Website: crate-barrel
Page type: newsletter-management
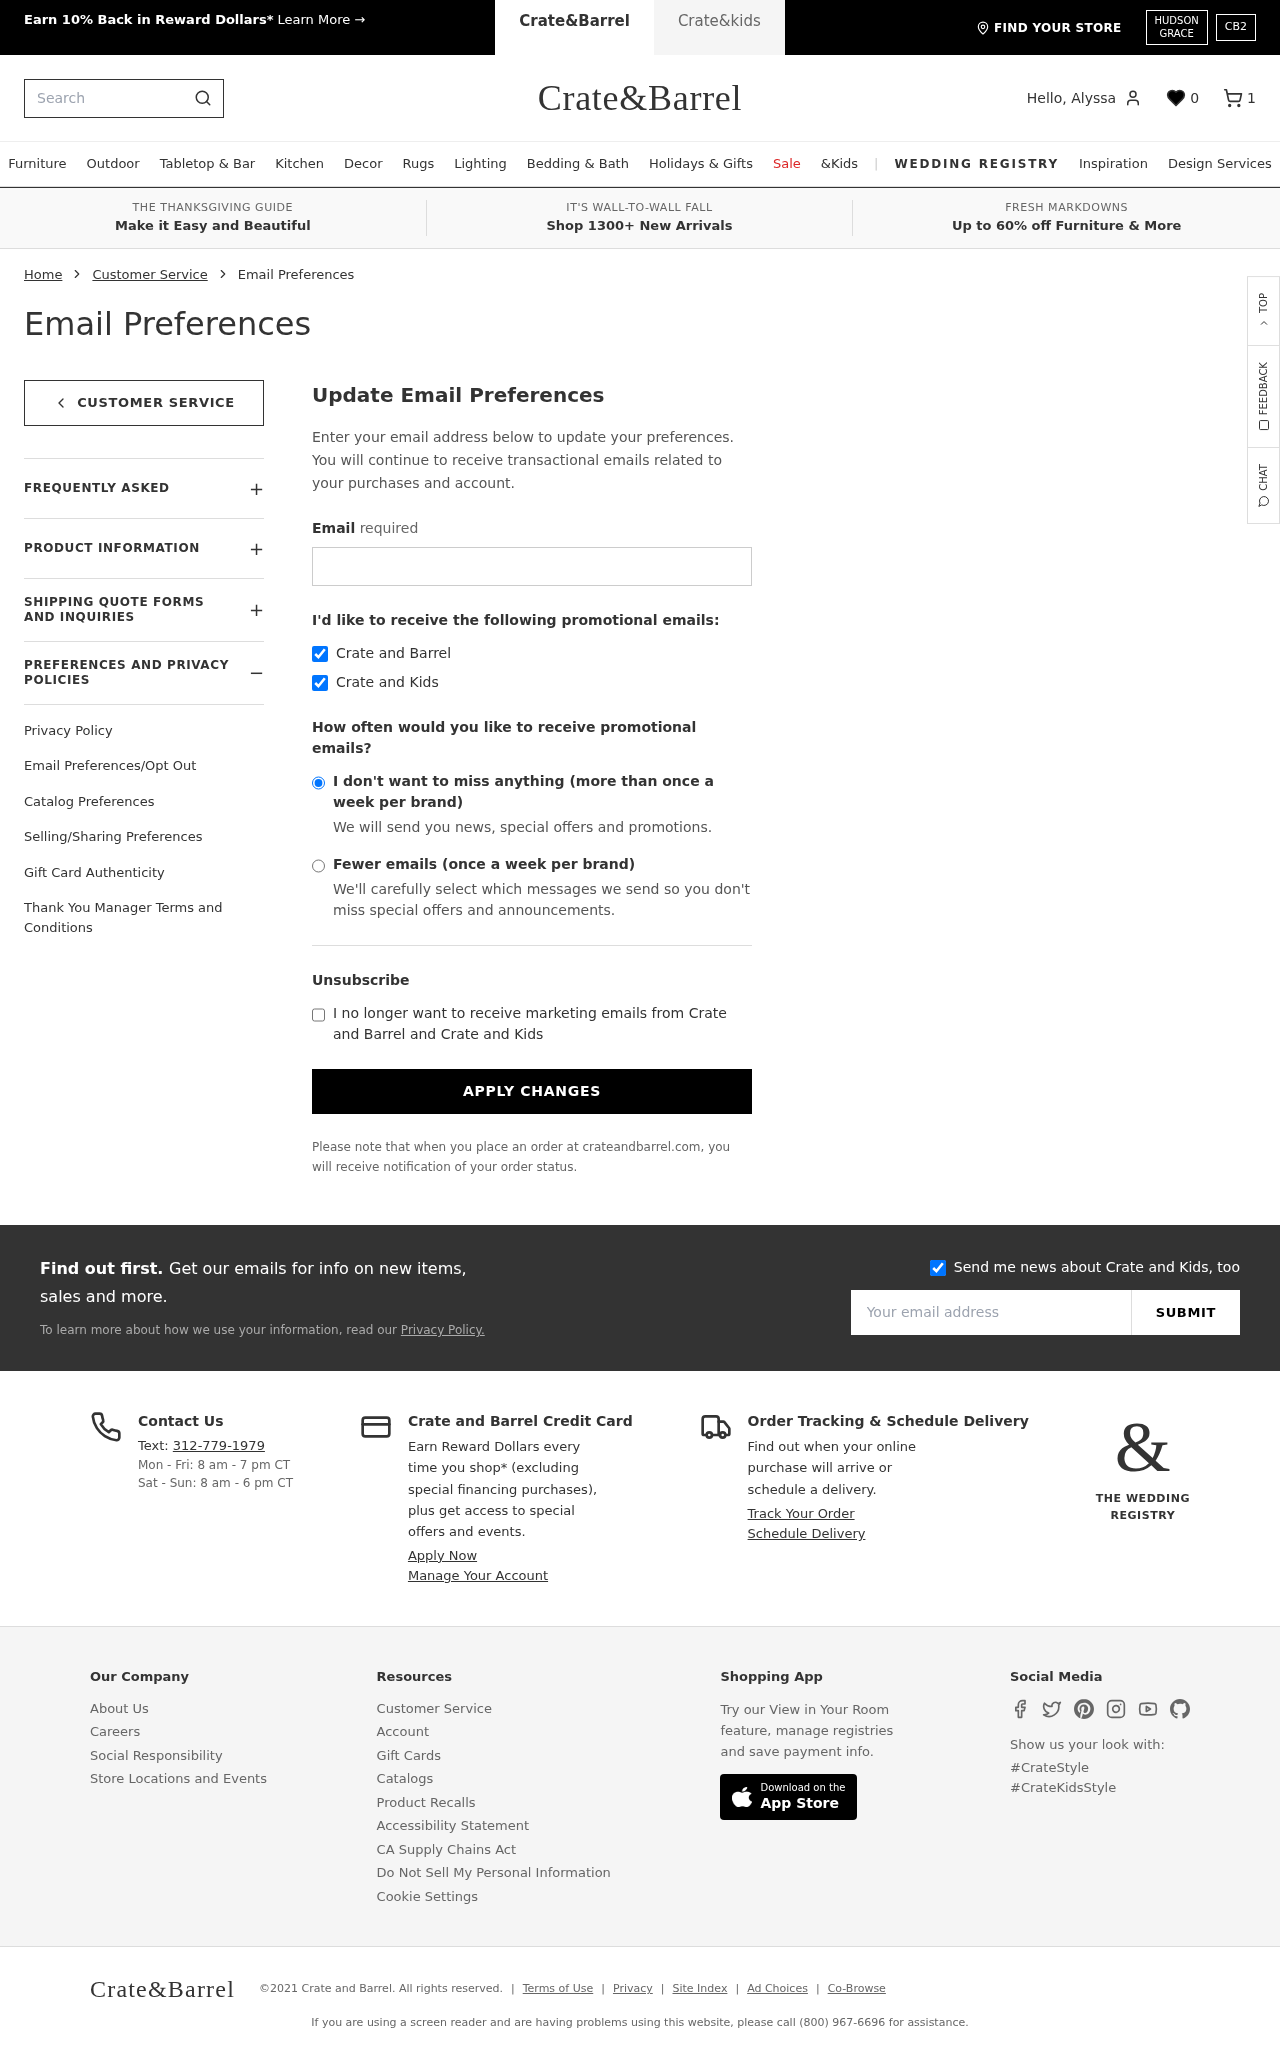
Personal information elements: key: PII_EMAIL
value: alyssa_woods@yahoo.com
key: PII_FIRSTNAME
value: Alyssa
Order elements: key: ORDER_NUM_ITEMS
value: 1
Search elements: key: HEADER_SEARCH
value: Search
Other elements: key: FAVORITES_COUNT
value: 0